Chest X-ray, PA view. Patient: 54 years old, sex F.
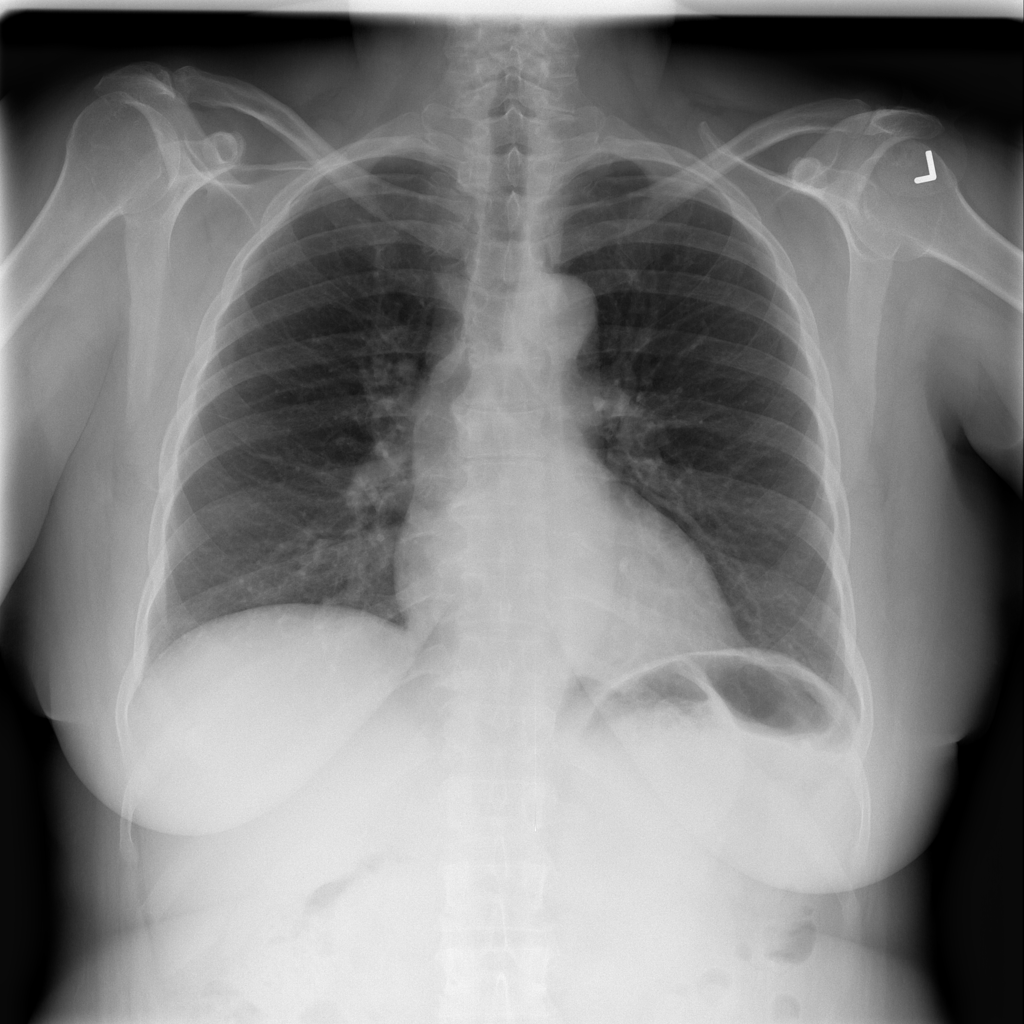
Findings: No Finding